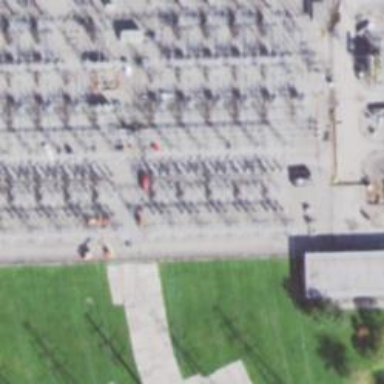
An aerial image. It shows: Switch used for power control.